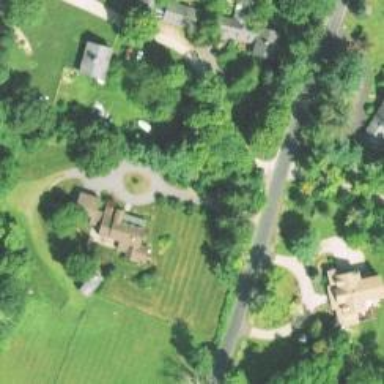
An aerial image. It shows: Residential driveway serving as service road.